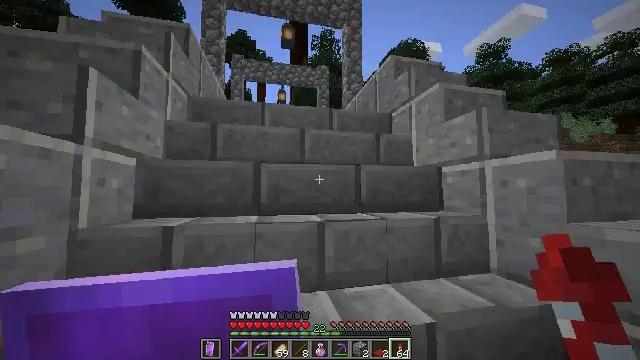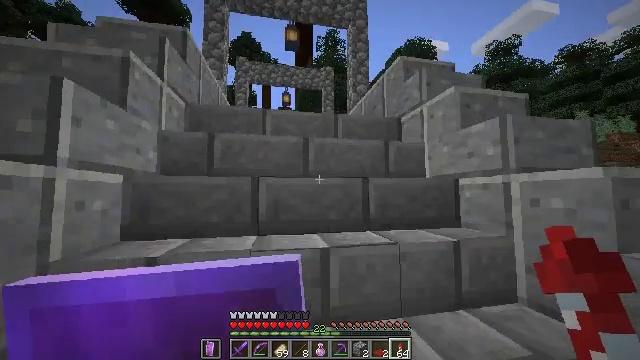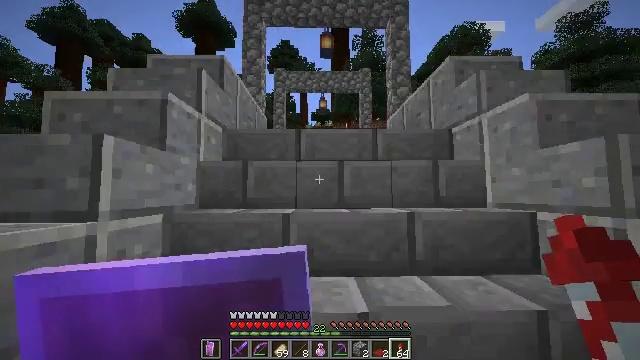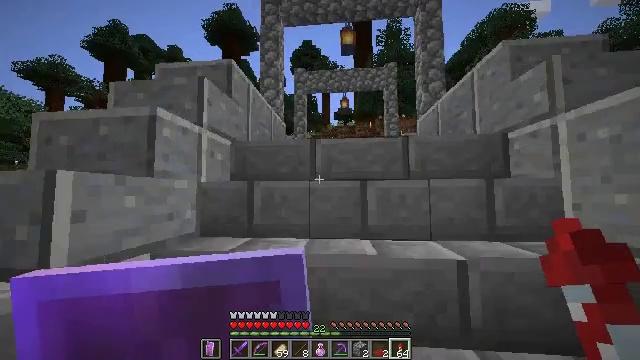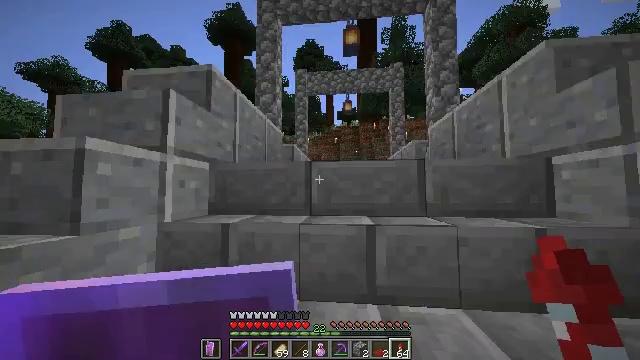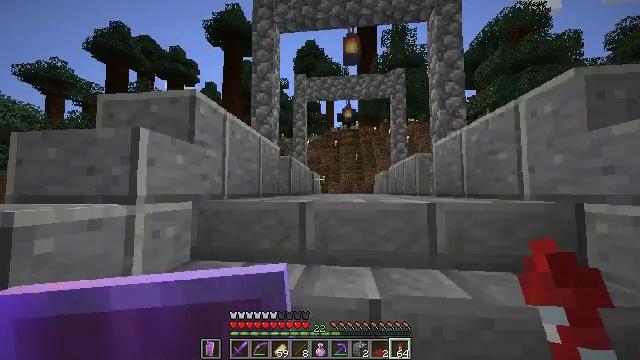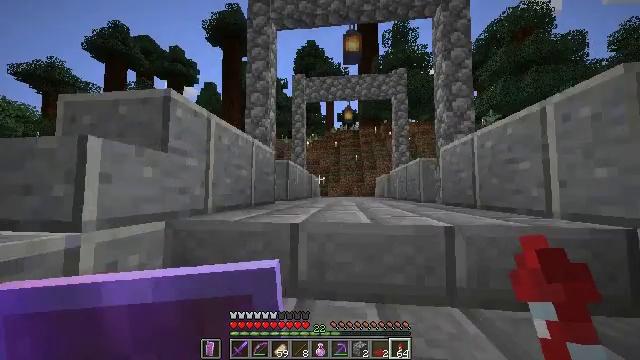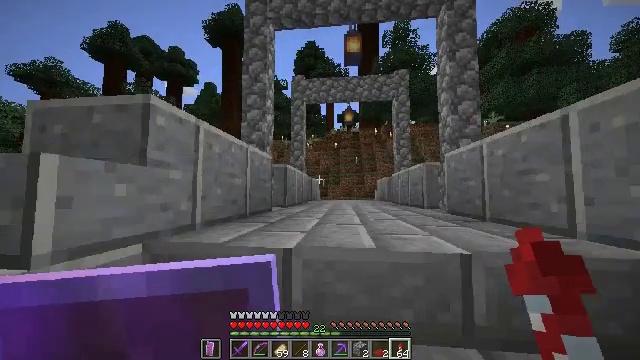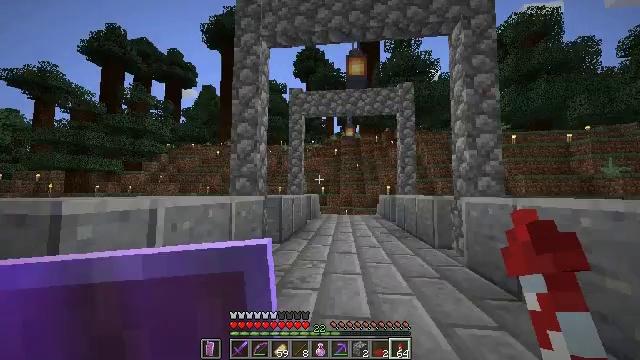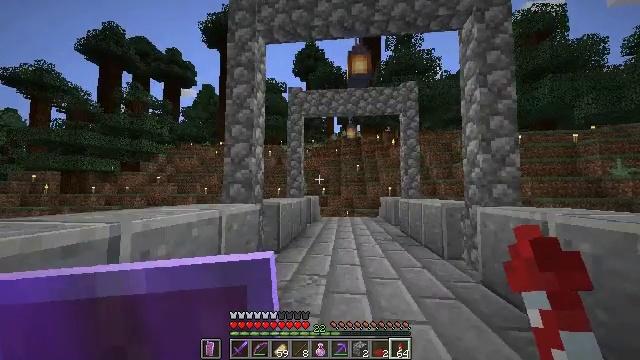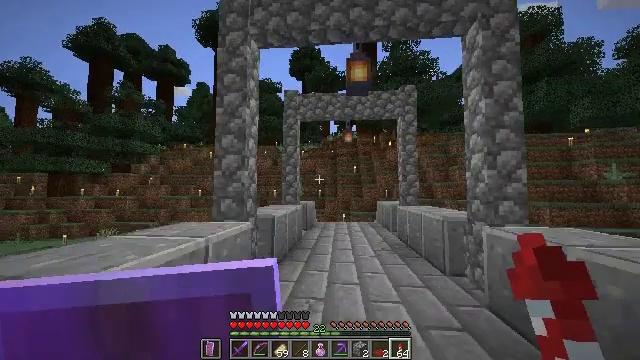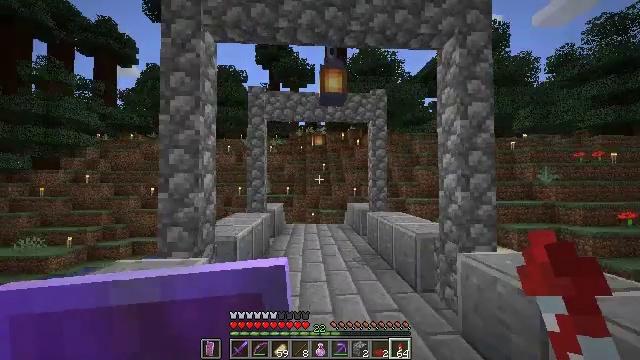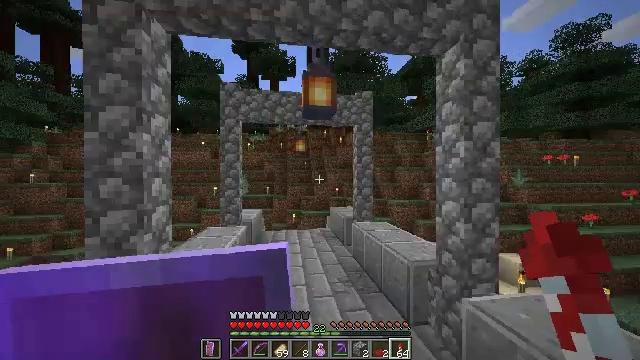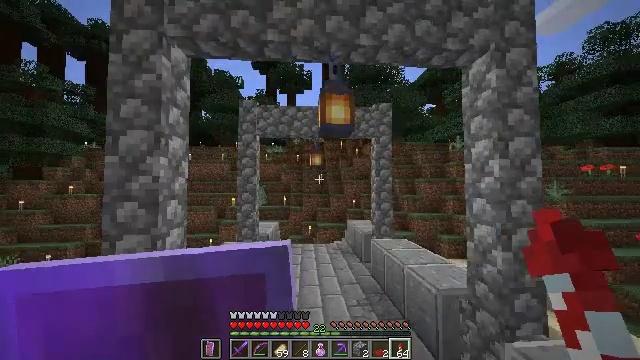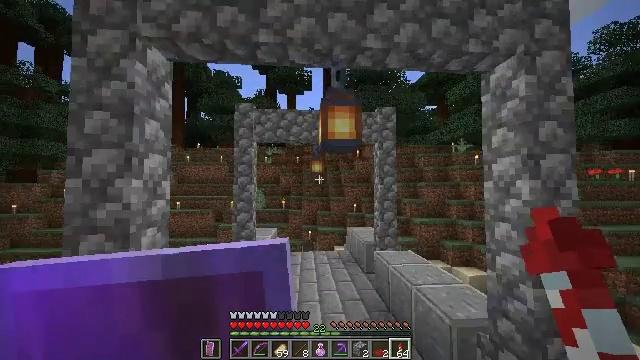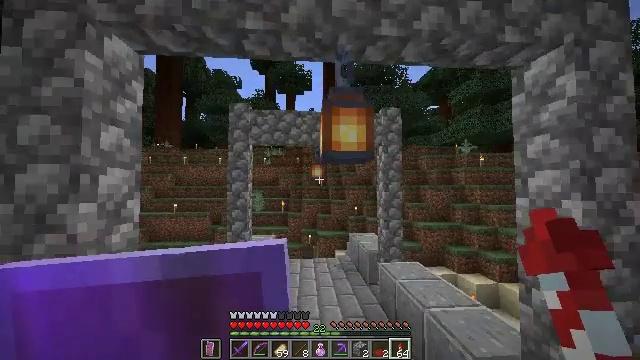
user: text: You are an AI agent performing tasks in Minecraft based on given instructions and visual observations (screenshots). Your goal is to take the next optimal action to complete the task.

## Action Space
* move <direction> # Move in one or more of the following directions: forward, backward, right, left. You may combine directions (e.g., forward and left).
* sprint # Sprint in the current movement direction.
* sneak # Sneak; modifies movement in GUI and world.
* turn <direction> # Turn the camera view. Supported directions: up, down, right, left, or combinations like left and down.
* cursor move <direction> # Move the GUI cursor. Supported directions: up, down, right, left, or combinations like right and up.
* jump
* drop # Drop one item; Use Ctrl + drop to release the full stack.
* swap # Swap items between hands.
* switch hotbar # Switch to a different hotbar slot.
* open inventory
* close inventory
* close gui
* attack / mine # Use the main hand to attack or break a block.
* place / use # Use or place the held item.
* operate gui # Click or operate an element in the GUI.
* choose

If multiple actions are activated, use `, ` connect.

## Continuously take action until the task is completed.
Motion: motion action
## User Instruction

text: Destroy the spruce leaves to get sticks and saplings.
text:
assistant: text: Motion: move forward, sprint, turn left
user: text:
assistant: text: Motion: move forward, sprint, turn left
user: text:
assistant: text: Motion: move forward, sprint, turn left
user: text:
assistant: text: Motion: move forward, sprint
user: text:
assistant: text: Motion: move forward, sprint
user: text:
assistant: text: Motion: move forward, sprint
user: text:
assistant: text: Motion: move forward, sprint
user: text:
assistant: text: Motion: move forward, sprint
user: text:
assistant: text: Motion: move forward, sprint
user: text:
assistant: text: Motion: move forward, sprint, turn right
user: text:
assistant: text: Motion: move forward, sprint, turn right and down, jump
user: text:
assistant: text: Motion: move forward, sprint, turn right and down, jump
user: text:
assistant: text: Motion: move forward, sprint, turn left and up, jump
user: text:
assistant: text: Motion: move forward, sprint, jump
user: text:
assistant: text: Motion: move forward, sprint
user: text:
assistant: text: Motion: move forward, sprint
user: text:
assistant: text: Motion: move forward, sprint
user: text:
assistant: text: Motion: move forward, sprint
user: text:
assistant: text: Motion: move forward, sprint
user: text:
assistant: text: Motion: move forward, sprint
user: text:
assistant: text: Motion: move forward, sprint, turn left
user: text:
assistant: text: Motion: move forward, sprint, turn left
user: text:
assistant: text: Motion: move forward, sprint, jump
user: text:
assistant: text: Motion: move forward, sprint, jump
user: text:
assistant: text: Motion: move forward, sprint, jump
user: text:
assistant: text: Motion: move forward, sprint, turn down, jump
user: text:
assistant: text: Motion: move forward, sprint, turn right and down, jump
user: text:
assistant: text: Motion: move forward, sprint, jump
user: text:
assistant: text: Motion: move forward, sprint
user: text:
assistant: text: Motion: move forward, sprint, turn right and down